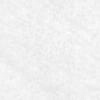
Label: change